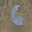
Label: 6